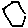
Label: hexagon